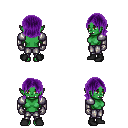
a pixel art fantasy rpg character, female body template, orc, green skin, steel arm armor, metal pants, purple long bangs hairstyle, metal gloves, black shoes, four views (front, back, left, right), 2x2 character sprite sheet, small pixel art, hard edges, no anti-aliasing